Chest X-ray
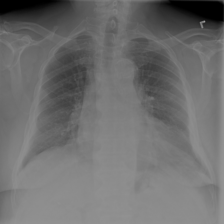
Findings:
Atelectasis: negative
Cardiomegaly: negative
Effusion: negative
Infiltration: negative
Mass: negative
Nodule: negative
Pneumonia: negative
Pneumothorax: negative
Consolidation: negative
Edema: negative
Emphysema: negative
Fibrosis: negative
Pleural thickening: negative
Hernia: negative